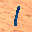
Label: 1